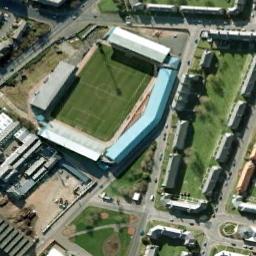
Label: stadium